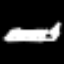
Label: bed